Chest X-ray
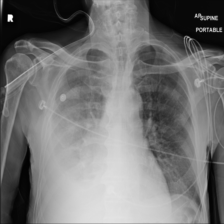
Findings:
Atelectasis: negative
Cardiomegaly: negative
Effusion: positive
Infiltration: negative
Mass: negative
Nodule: negative
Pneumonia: negative
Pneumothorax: negative
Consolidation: negative
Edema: negative
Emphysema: negative
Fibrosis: negative
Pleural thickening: negative
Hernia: negative